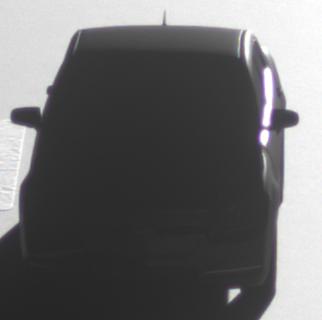
Make: Chevrolet
Model: Malibu 2.4
Detailed model: Malibu
Model produced from: 2012/07
Model produced until: 2014/08
Doors: 4
Color: black
Road condition: dry road
Daytime: sunrise or sunset
Contrast: high contrast